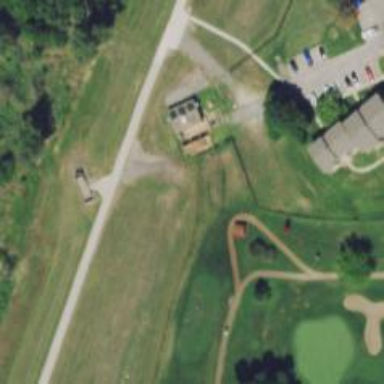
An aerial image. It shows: Well-maintained path designated for golf carts.